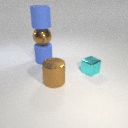
large brown metal sphere below large blue rubber cylinder